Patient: sex M, age 44
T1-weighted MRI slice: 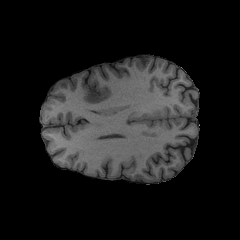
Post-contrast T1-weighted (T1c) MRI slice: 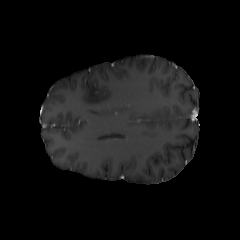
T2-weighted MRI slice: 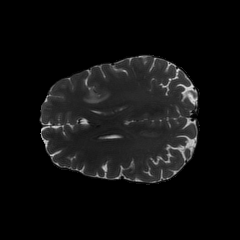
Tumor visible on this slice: yes
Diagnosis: Astrocytoma, IDH-mutant
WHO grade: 2